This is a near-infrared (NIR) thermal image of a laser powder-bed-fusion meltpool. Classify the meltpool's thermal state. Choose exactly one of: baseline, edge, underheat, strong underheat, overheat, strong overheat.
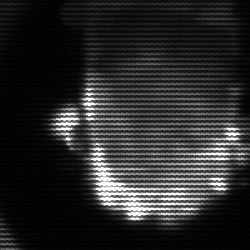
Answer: baseline